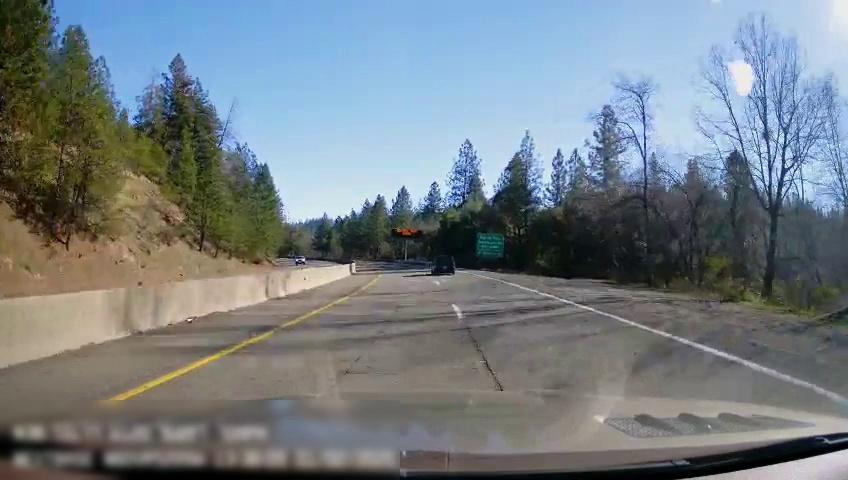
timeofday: Day
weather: Sunny
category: Drivable Space
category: Drivable Space
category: Vehicles | Car
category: Vehicles | Truck
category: Lanes | Current Lane
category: Lanes | Current Lane
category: Lanes | Alternate Lane
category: Traffic | Signs